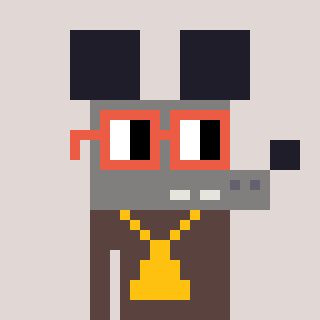
a pixel art character with square orange glasses, a mouse-shaped head and a darkbrown-colored body on a warm background